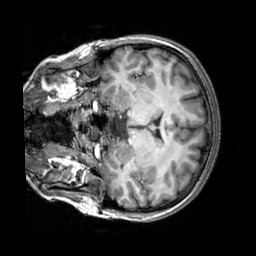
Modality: T1w
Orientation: coronal
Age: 18
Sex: female
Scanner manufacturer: siemens
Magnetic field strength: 3 T
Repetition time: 2.3 s
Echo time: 0.00303 s